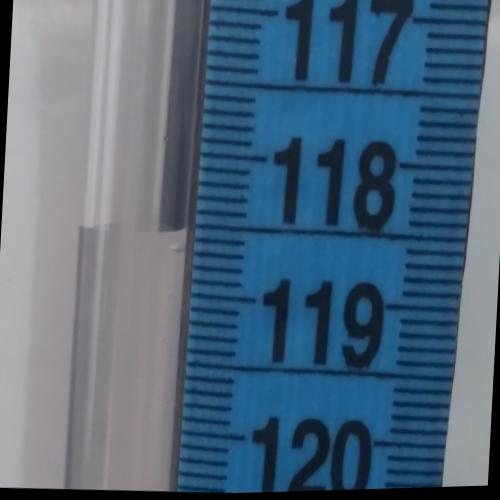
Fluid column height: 118.5 cm